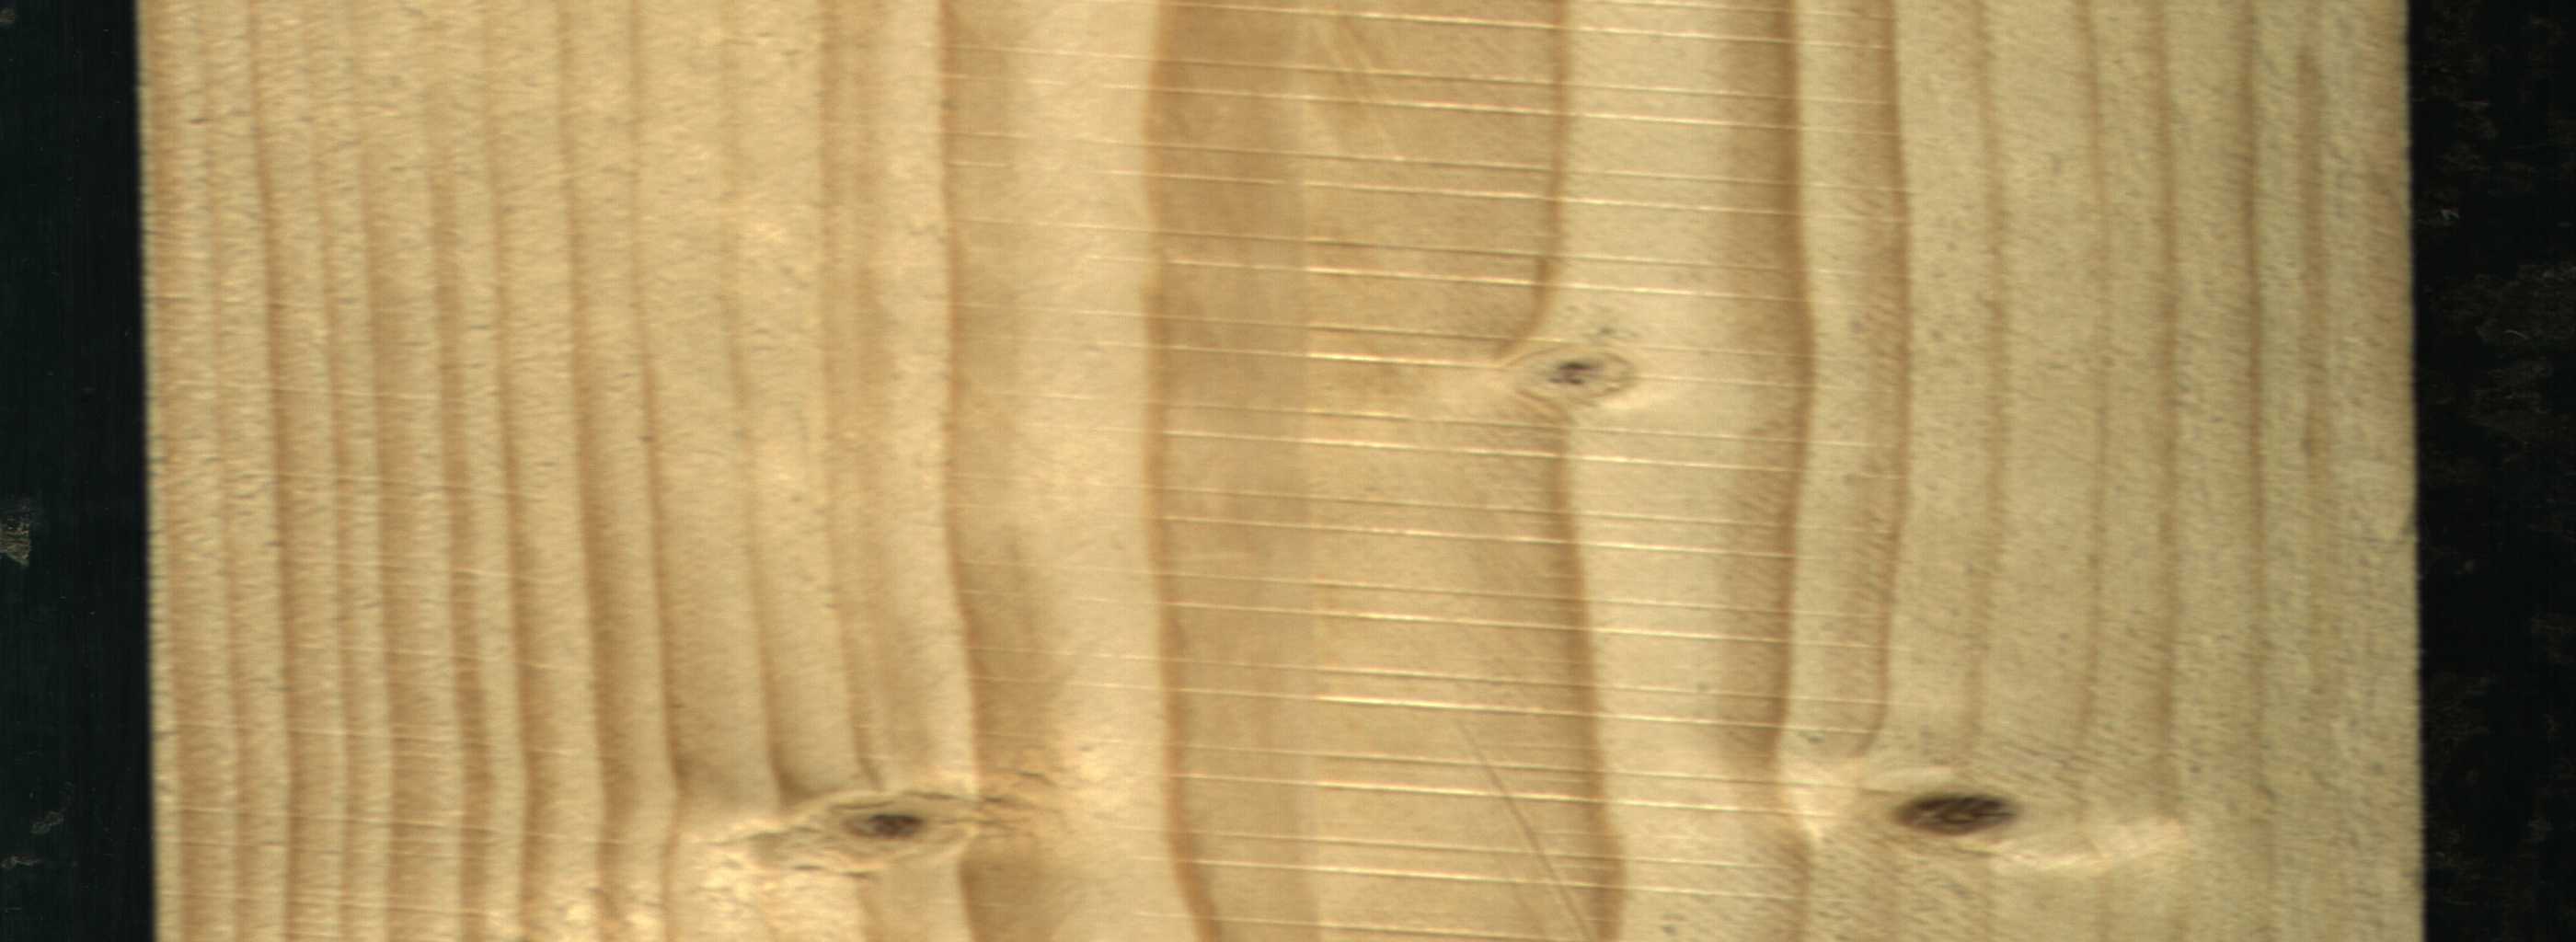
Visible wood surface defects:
Live_Knot
Live_Knot
Live_Knot